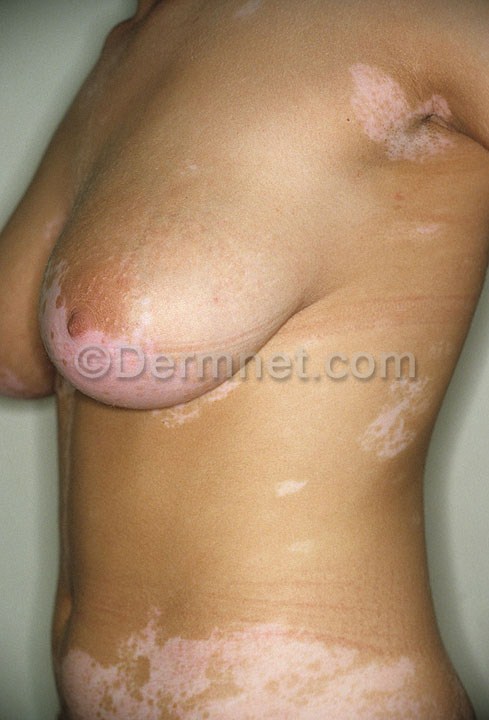
Disease: Light Diseases and Disorders of Pigmentation